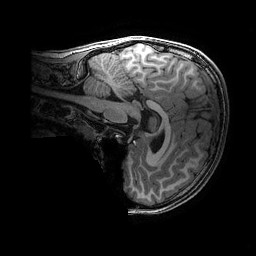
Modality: T1w
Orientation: sagittal
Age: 9
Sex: male
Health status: ill
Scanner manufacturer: ge
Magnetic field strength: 3 T
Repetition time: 0.007664 s
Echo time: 0.00342 s